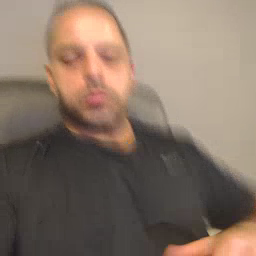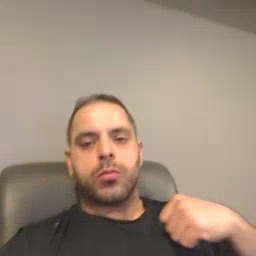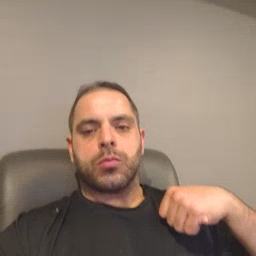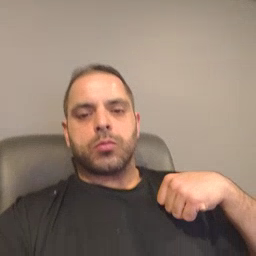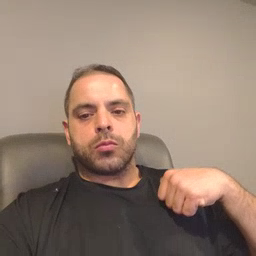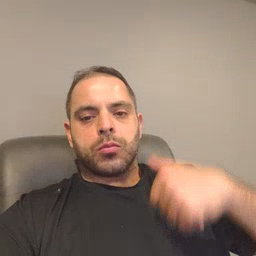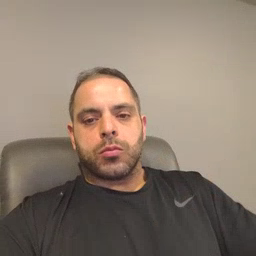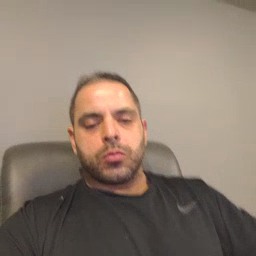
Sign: jacket